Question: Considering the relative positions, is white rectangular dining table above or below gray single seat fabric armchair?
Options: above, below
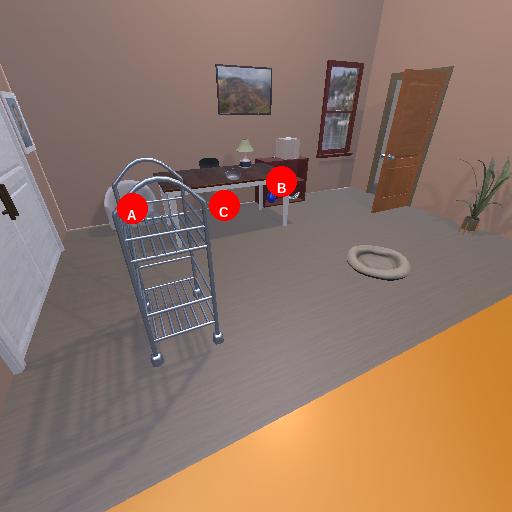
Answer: above